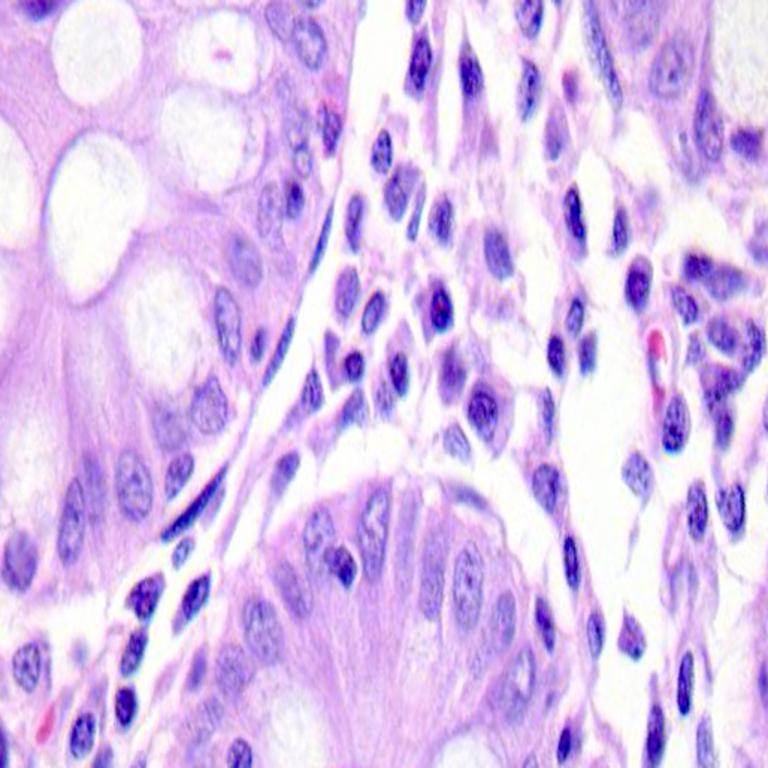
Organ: colon
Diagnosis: benign